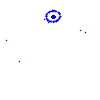
Particle: electron